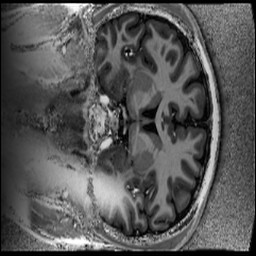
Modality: UNIT1
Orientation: coronal
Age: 20
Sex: male
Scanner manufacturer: siemens
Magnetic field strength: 6.98 T
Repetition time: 6 s
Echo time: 0.00283 s